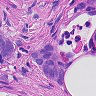
Metastatic tissue present: yes